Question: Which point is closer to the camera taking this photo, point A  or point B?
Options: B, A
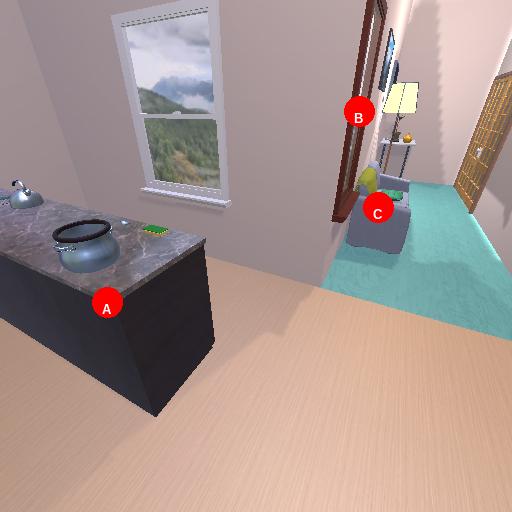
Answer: B